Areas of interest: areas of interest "Resort"
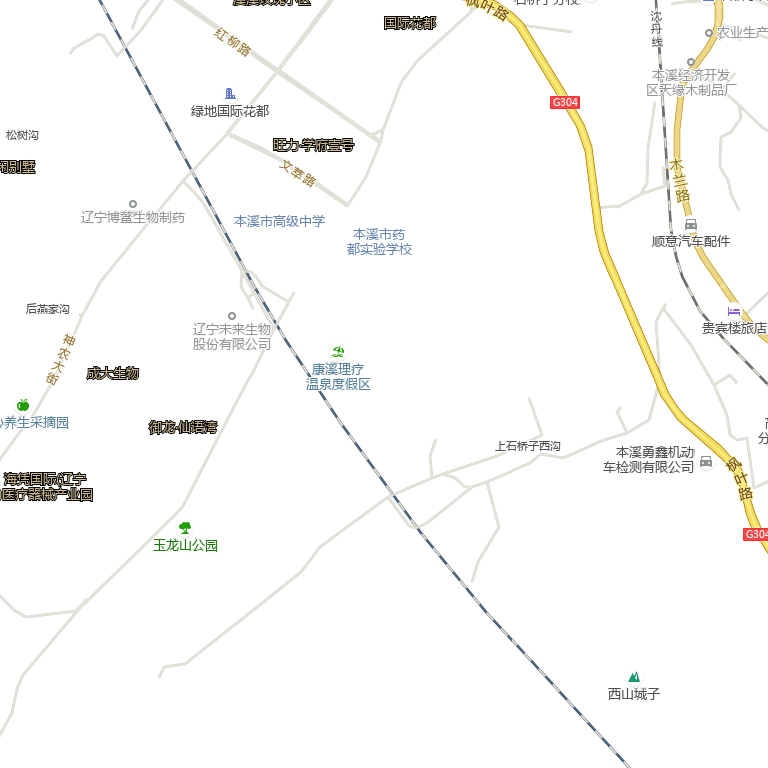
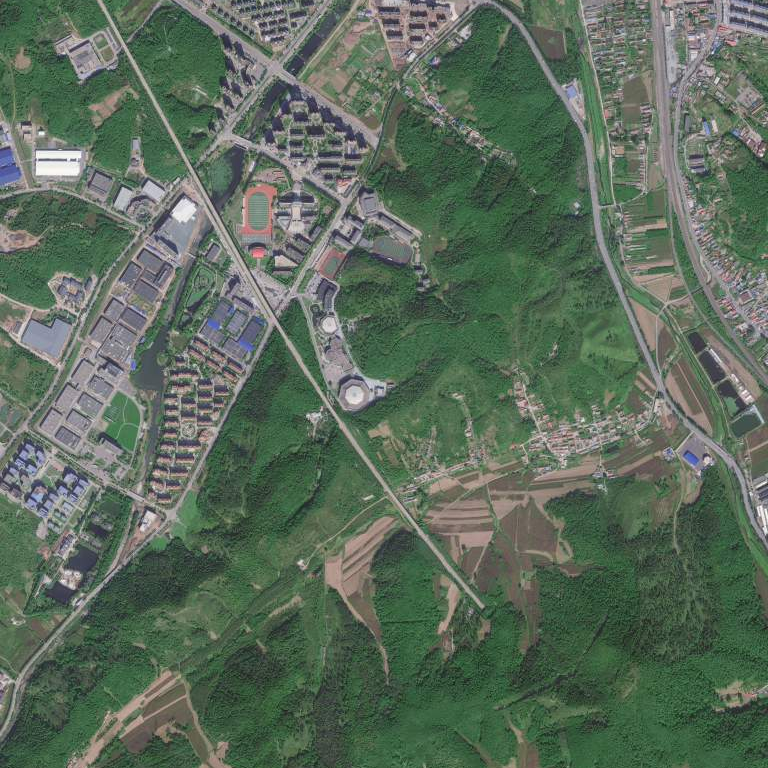